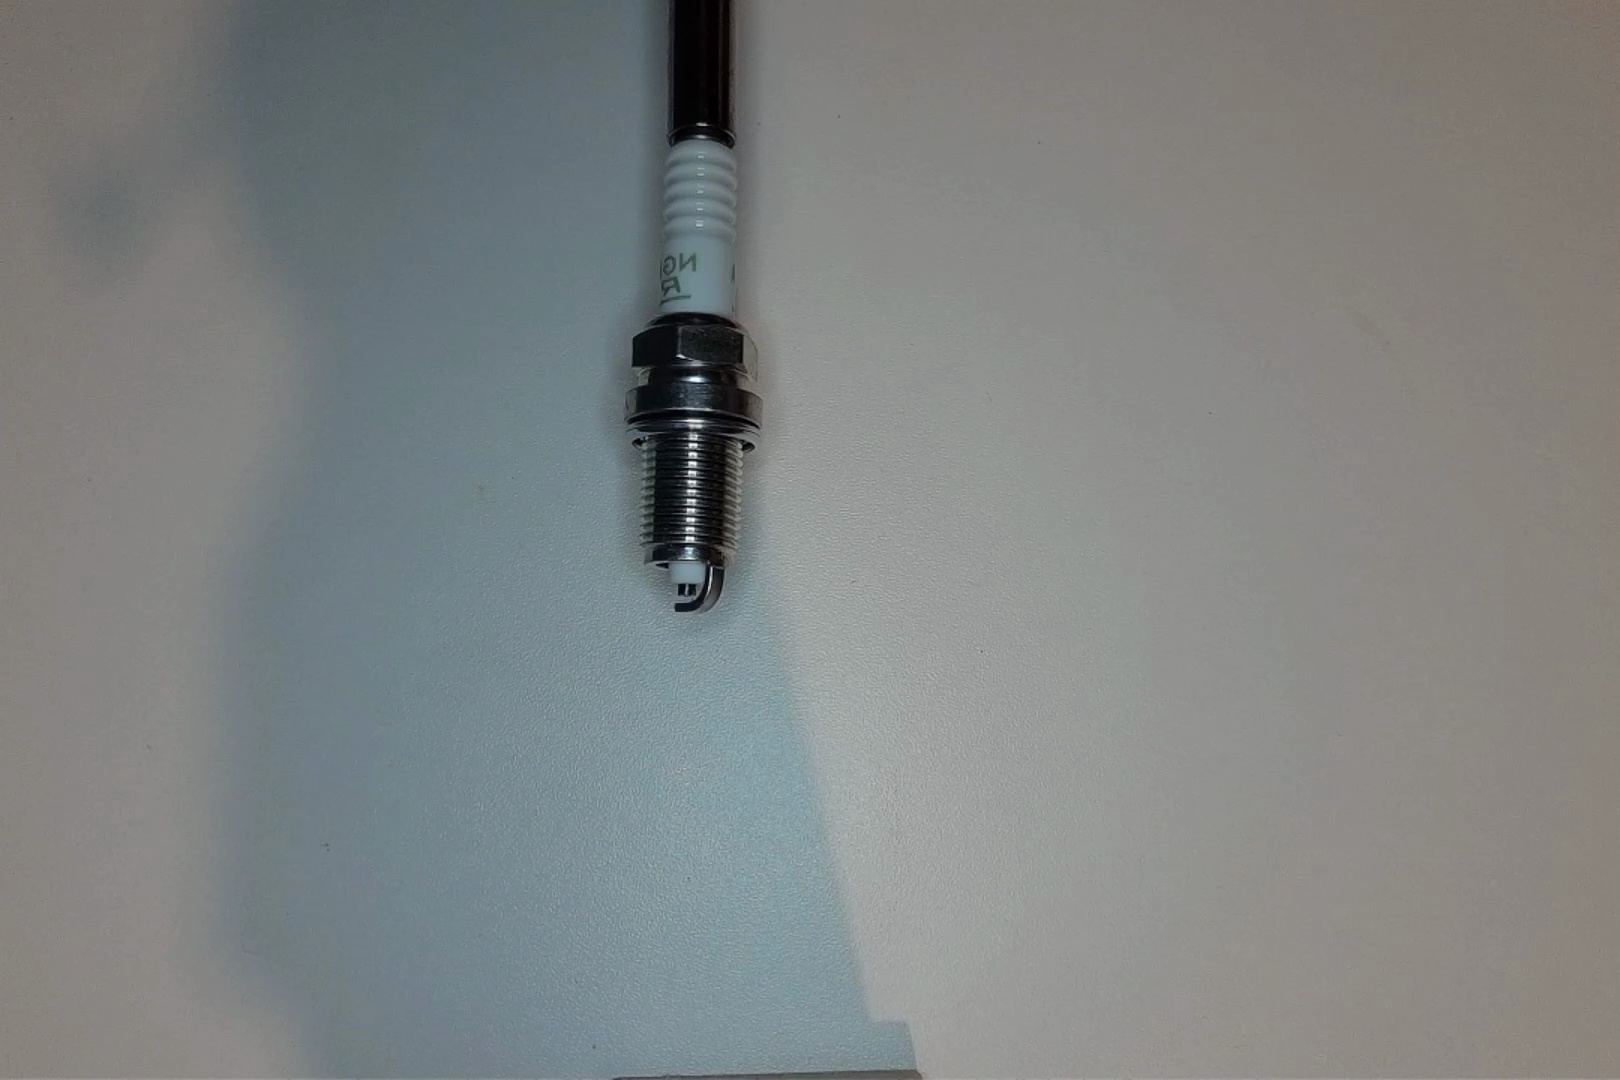
Label: normal